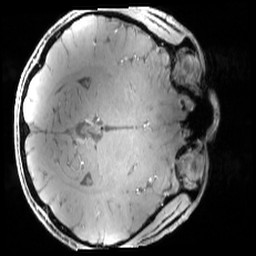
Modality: T1w
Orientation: axial
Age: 28
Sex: male
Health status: healthy
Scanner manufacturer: siemens
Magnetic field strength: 7 T
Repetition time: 4.3 s
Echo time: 0.00227 s